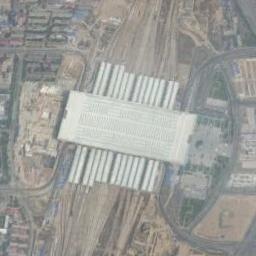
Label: railway_station